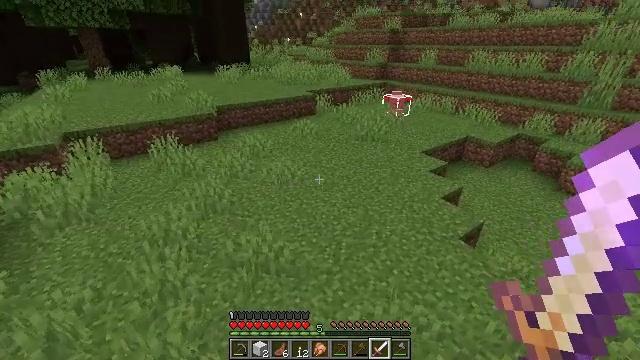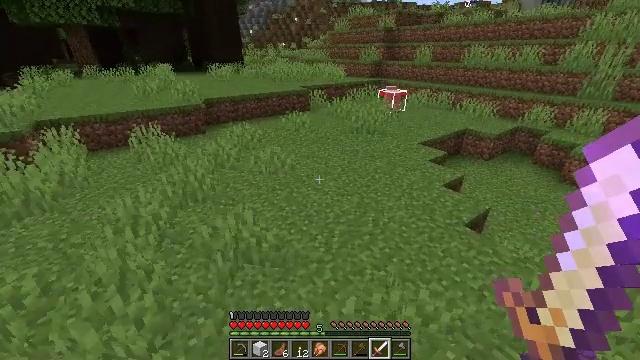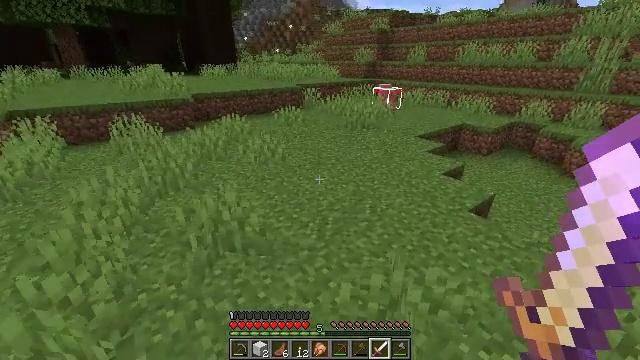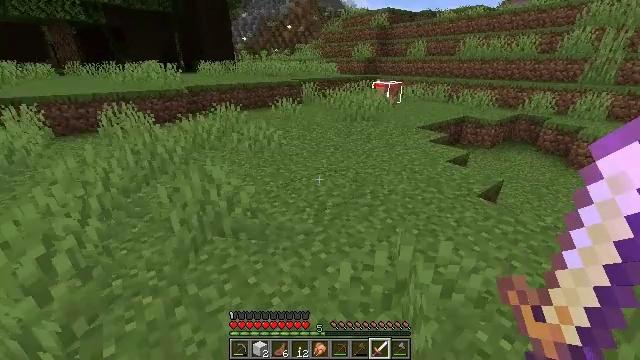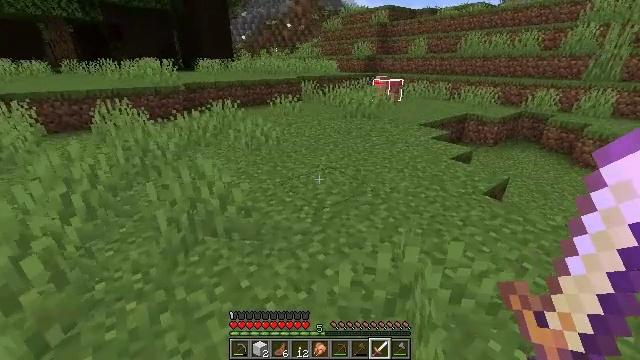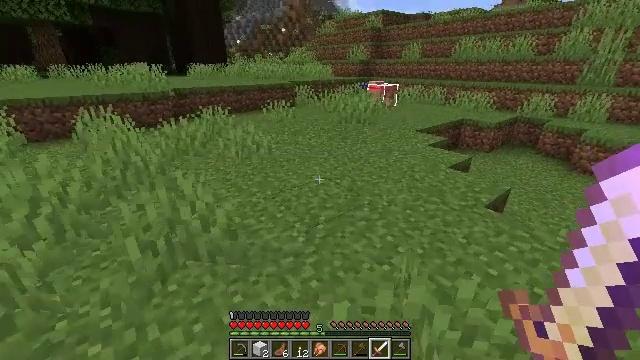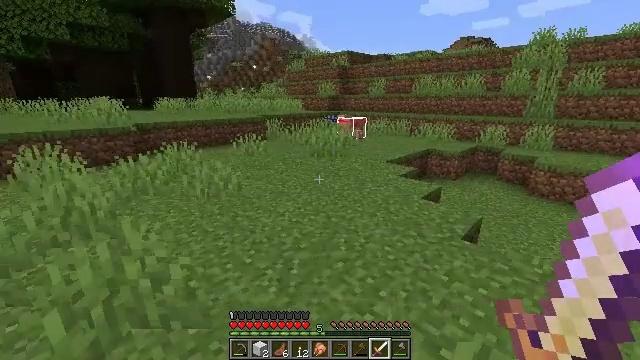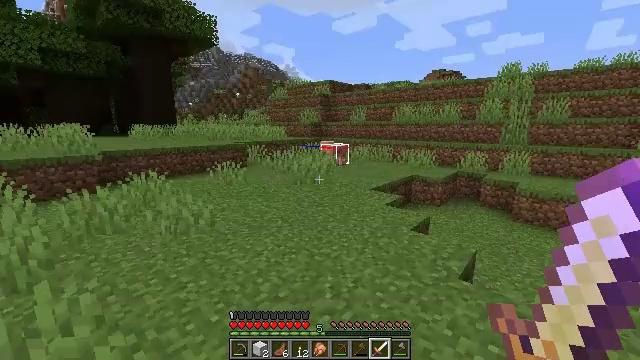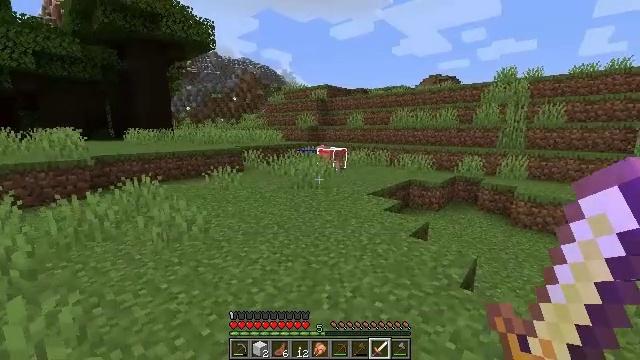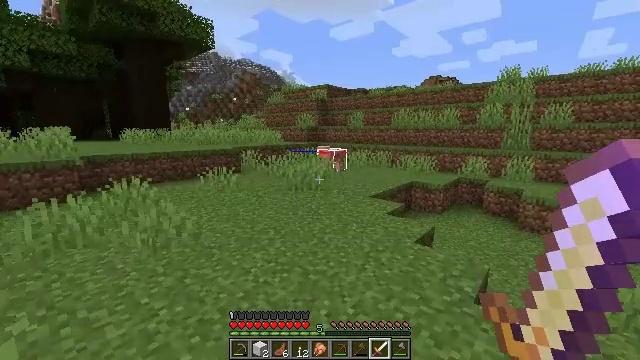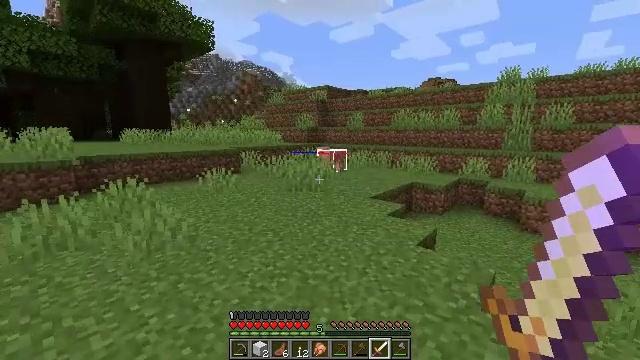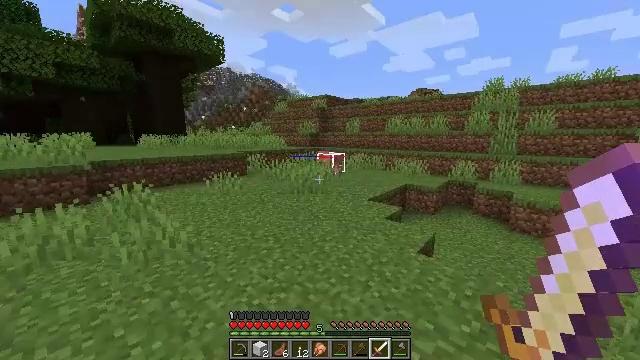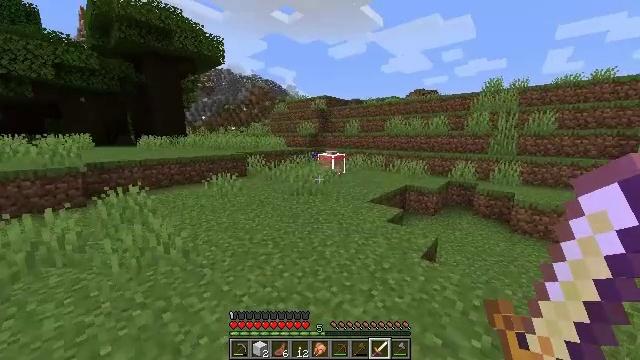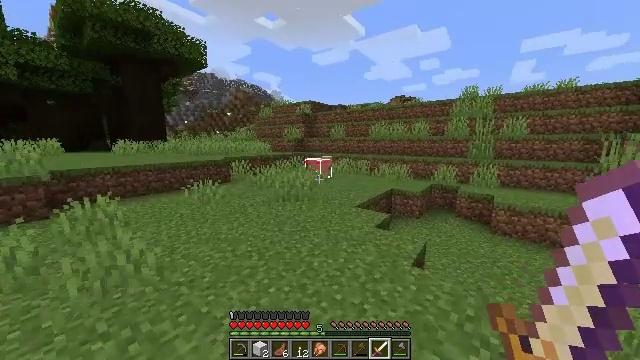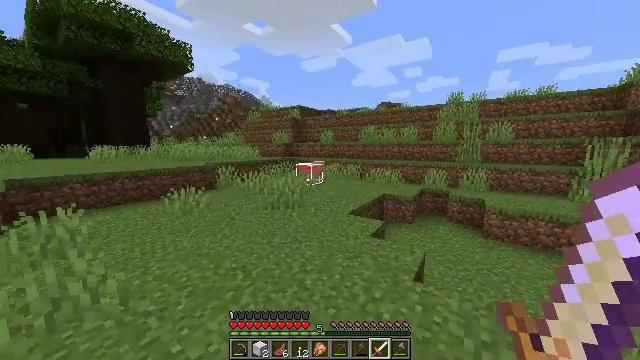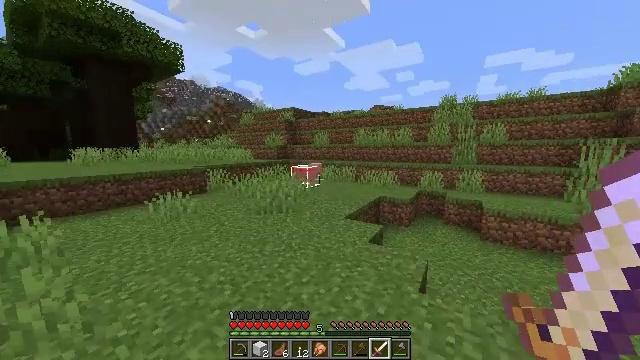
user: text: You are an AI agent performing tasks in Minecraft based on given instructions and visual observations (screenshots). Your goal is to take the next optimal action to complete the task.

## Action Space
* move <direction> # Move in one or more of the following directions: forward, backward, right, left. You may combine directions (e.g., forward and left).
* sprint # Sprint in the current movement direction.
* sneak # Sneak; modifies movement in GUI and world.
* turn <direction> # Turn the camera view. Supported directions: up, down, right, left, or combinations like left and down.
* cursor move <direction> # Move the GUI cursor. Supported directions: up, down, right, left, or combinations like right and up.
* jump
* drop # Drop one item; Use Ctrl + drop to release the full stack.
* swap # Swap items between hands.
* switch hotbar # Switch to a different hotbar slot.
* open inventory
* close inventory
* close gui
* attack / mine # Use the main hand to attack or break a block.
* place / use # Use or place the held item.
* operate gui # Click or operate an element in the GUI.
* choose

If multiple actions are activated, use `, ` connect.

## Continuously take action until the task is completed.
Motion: motion action
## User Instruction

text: Break the grass block.
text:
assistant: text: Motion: move forward, turn up
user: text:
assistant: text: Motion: move forward, turn right and up
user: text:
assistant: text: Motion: move forward
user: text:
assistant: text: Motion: move forward
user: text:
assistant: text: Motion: move forward, turn right
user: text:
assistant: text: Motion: move forward, turn right and up
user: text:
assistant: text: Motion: move forward, turn right and up
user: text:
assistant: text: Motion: move forward
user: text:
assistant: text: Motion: move forward, sprint
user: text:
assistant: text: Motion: move forward, sprint
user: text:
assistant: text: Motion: move forward, sprint
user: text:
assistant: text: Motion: move forward, sprint
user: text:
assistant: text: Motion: move forward, sprint, turn right and up
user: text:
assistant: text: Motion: move forward, sprint, turn right and up
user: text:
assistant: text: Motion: move forward, sprint, turn right
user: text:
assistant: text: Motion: move forward, sprint
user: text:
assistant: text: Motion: move forward, sprint
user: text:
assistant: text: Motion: move forward, sprint
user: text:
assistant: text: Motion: move forward, sprint
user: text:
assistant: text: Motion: move forward, sprint
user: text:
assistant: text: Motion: move forward, sprint
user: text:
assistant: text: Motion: move forward, sprint
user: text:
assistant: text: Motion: move forward, sprint
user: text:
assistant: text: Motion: move forward, sprint
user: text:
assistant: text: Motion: move forward, sprint, turn right
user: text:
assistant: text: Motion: move forward, sprint, turn right
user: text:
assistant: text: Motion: move forward, sprint, turn right
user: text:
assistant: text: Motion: move forward, sprint
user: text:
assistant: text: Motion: move forward, sprint, turn right
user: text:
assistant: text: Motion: move forward, sprint, turn right